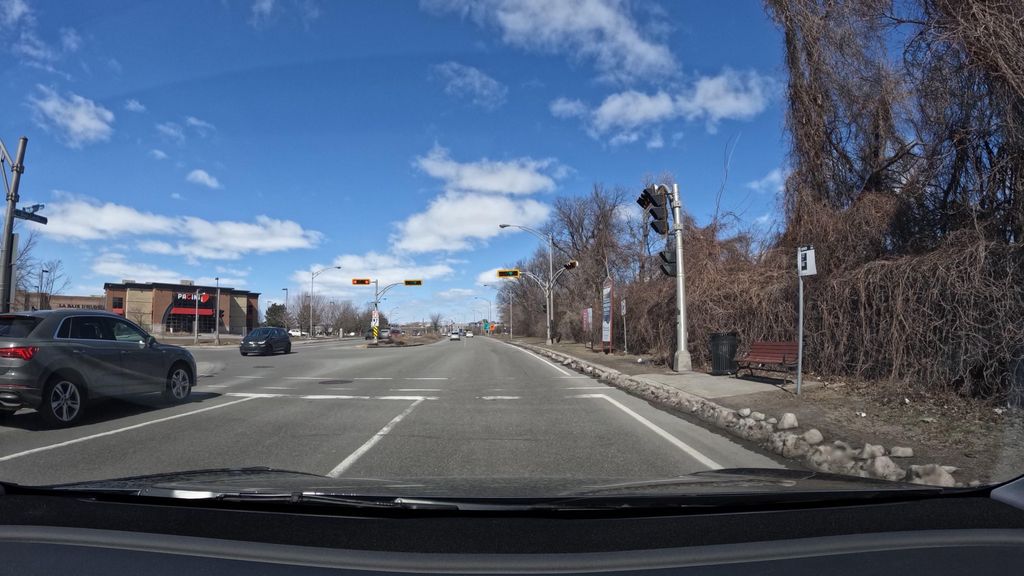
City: montreal